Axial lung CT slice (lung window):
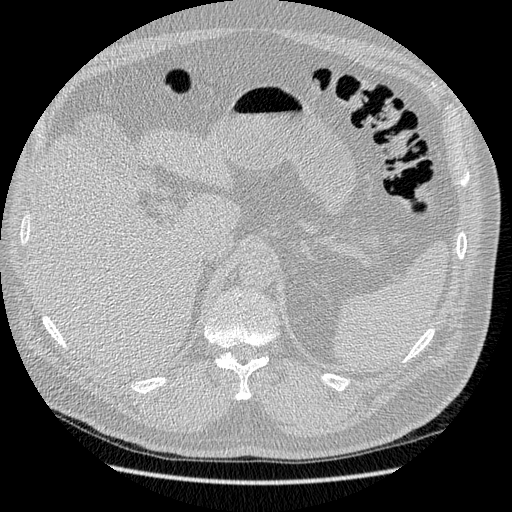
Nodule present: no